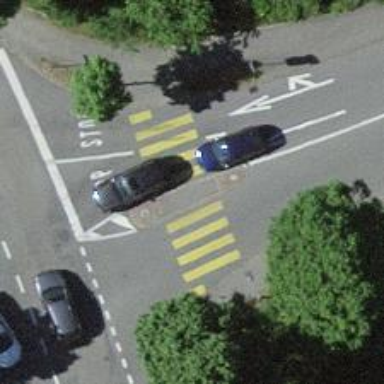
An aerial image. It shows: Uncontrolled zebra crossing with pedestrian island.